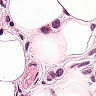
Metastatic tissue present: yes